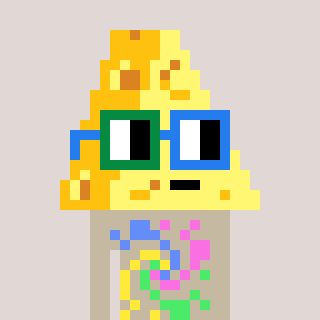
a pixel art character with square green and blue glasses, a cheese-shaped head and a bege-colored body on a warm background